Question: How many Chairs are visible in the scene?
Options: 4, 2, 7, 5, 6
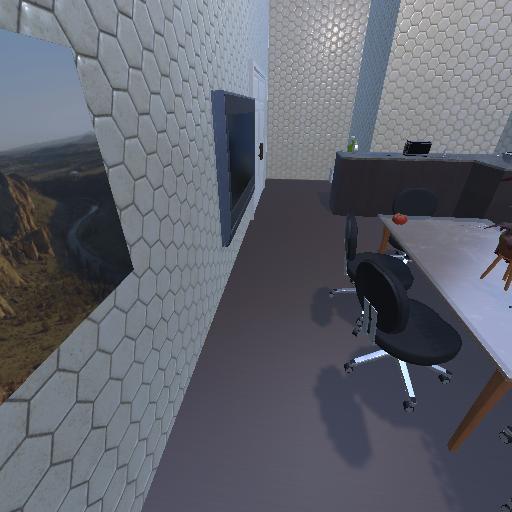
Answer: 4